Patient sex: F
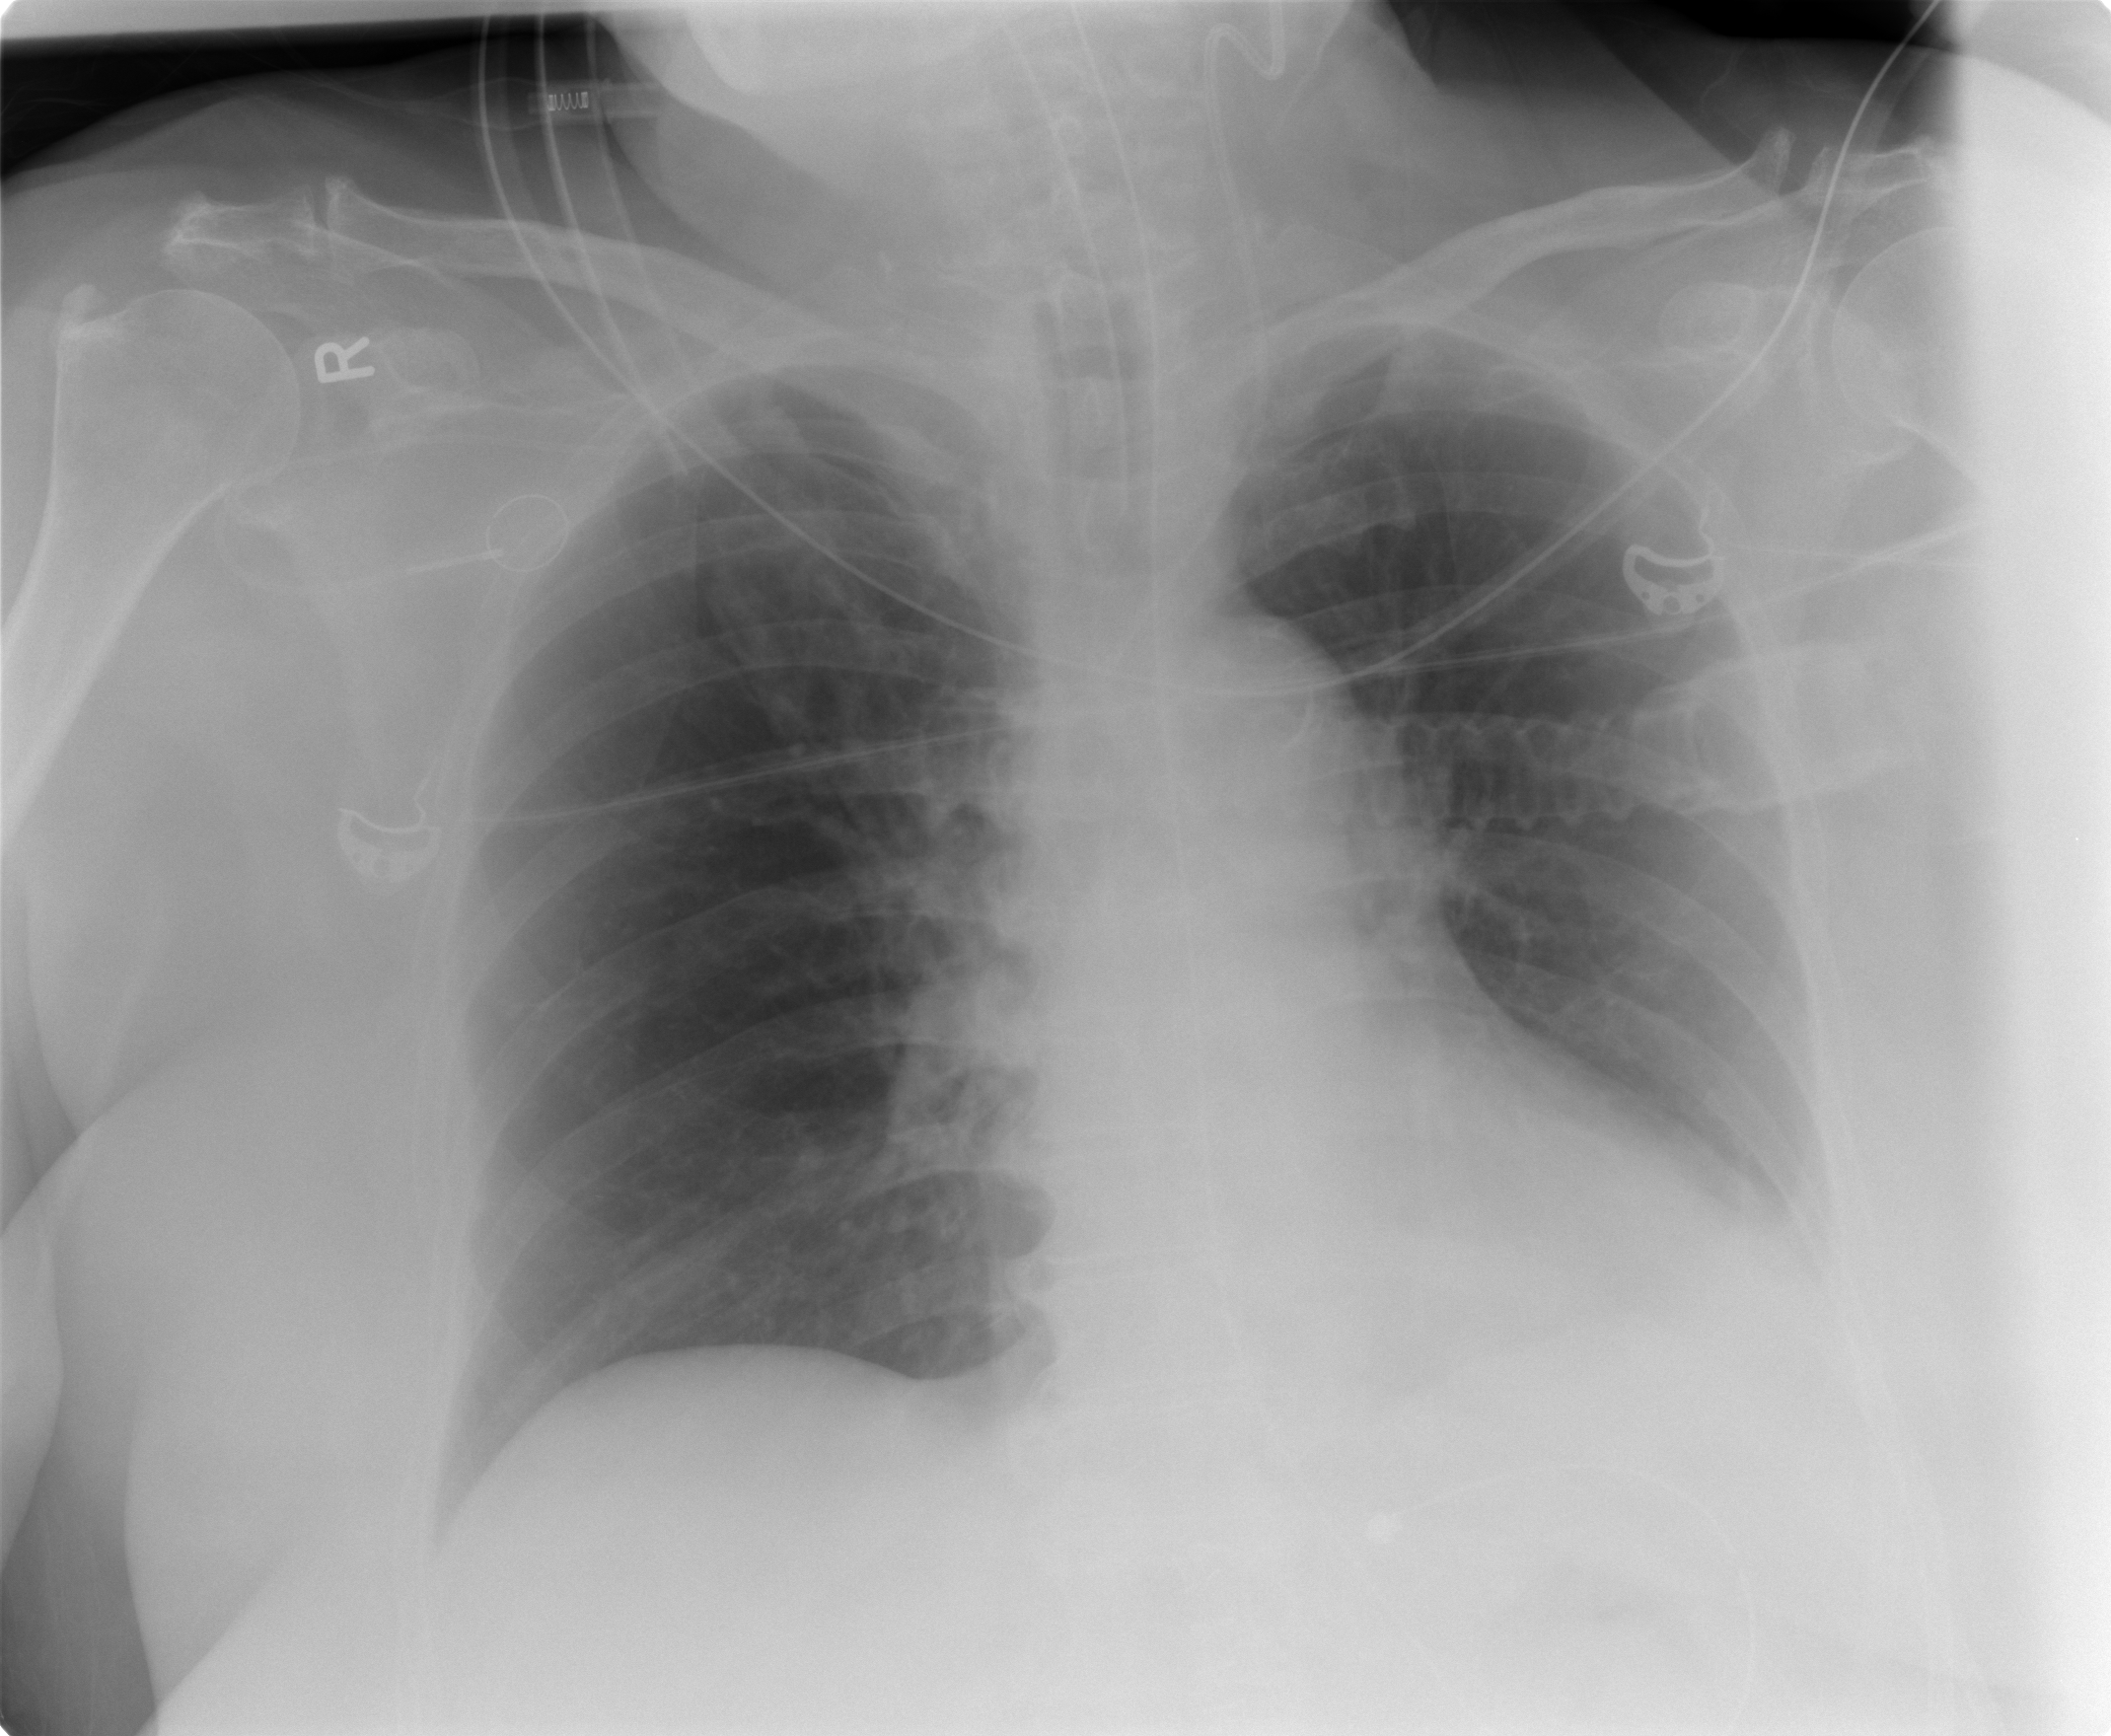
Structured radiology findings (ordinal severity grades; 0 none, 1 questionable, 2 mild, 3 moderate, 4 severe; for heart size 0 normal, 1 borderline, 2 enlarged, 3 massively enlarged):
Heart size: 1
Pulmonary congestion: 1
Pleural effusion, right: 0
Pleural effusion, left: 1
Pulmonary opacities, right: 0
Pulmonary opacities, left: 0
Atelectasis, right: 0
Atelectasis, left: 2